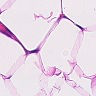
Metastatic tissue present: no